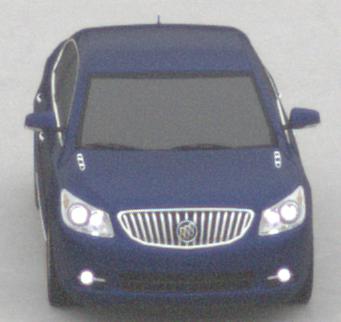
Make: Buick
Model: LaCrosse
Detailed model: Gen. 2
Model produced from: 2009
Model produced until: 2016
Doors: 4
Color: blue
Road condition: dry road
Daytime: midday
Contrast: low contrast